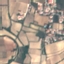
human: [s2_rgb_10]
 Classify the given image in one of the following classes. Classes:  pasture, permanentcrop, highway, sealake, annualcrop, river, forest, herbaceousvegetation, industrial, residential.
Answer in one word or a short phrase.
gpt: PermanentCrop